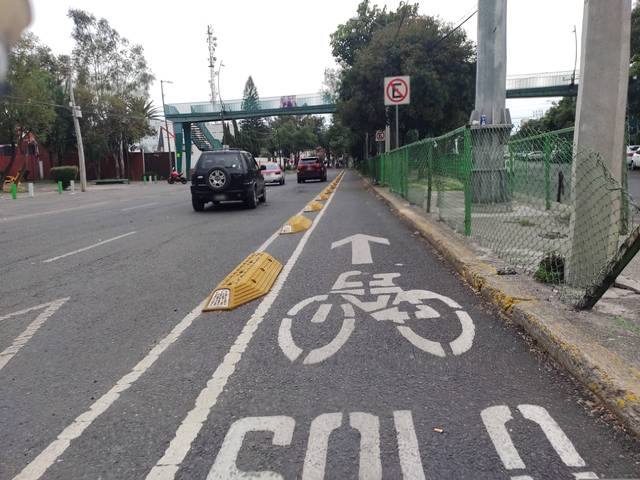
Region: Mexico
Coordinates: 19.478, -99.192